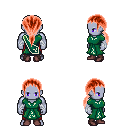
a pixel art fantasy rpg character, male body template, dark elf, purple skin, sash dress, red pants, red ponytail hairstyle, white cloth bandages, maroon shoes, four views (front, back, left, right), 2x2 character sprite sheet, small pixel art, hard edges, no anti-aliasing